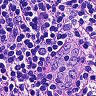
Metastatic tissue present: no